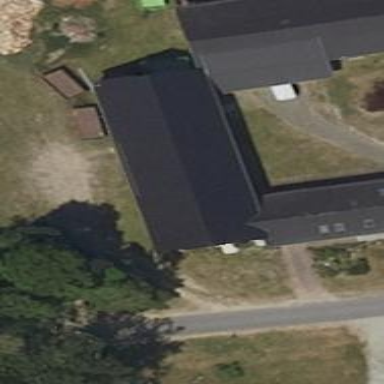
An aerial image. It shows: Gabled farm auxiliary building with dark grey roof oriented along the structure.